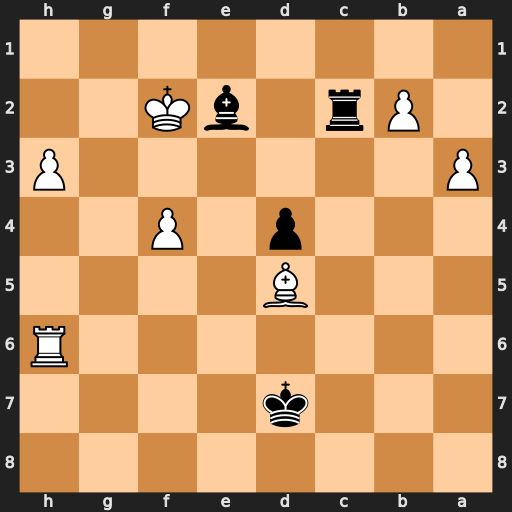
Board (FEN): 8/3k4/7R/3B4/3p1P2/P6P/1Pr1bK2/8
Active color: b
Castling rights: -
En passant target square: -
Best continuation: Bc4+ Ke1 Bxd5